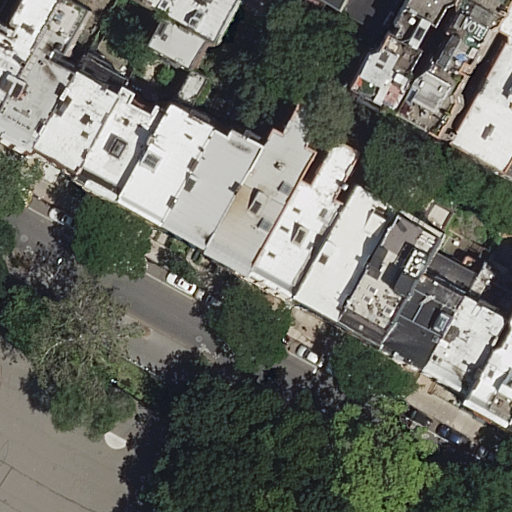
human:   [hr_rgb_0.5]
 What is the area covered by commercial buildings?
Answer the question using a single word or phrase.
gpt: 0m2

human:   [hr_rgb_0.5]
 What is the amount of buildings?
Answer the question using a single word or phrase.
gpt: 22

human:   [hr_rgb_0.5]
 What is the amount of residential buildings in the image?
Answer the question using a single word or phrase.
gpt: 22

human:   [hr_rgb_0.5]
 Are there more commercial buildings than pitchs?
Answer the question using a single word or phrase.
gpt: no

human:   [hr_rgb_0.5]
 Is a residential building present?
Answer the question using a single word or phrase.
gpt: yes

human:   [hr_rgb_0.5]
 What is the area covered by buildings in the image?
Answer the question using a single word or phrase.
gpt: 3495m2

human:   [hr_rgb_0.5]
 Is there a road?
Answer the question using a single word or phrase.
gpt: yes

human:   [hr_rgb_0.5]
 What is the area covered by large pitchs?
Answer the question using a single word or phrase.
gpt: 0m2

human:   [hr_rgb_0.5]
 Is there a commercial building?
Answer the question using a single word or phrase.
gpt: no

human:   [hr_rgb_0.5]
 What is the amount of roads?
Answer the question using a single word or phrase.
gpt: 2

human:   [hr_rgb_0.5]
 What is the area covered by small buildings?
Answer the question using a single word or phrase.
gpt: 305m2

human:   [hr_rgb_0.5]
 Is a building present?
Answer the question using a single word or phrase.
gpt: yes

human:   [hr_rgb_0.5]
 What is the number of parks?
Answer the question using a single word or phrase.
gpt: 1

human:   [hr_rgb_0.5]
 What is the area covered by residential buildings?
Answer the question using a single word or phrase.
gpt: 3495m2

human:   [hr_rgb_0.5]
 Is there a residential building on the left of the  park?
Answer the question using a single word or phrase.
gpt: yes

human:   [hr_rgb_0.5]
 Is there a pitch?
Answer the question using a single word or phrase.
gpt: yes

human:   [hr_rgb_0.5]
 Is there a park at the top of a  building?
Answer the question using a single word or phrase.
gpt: no

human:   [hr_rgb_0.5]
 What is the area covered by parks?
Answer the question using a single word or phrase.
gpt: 5241m2

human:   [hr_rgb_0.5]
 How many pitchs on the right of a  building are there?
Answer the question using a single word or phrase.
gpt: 1

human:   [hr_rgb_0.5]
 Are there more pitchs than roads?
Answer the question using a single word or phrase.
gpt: no

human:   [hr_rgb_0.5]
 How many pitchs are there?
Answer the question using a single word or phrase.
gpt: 1

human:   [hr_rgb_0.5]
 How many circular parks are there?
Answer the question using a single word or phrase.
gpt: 0

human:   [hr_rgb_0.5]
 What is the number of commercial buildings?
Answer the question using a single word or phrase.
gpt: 0

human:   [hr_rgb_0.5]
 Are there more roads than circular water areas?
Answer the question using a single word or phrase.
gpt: yes

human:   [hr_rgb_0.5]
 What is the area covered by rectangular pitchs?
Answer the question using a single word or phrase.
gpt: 0m2

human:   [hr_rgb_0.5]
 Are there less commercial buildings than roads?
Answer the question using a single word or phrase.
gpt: yes

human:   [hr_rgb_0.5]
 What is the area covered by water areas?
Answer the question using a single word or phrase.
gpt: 0m2

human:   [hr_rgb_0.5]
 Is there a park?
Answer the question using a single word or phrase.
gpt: yes

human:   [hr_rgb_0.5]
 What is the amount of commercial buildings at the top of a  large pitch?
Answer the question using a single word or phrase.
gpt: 0

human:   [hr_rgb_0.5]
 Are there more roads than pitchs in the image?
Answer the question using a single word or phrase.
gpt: yes

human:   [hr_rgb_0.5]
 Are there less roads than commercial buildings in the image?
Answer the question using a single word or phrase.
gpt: no

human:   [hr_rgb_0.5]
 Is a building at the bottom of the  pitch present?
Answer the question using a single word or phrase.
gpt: no

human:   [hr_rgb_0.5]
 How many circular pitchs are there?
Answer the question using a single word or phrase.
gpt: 0

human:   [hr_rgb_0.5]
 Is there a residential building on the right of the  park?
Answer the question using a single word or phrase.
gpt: no

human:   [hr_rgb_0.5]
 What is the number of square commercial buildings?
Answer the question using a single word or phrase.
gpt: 0

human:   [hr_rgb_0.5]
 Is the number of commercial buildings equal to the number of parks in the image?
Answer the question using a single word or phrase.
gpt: no

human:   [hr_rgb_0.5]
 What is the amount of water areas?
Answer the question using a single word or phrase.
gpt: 0

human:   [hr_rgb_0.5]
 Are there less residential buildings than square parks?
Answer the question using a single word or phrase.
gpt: no

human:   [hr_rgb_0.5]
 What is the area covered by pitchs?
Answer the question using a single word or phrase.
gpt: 0m2

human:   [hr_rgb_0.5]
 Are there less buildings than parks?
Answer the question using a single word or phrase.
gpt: no

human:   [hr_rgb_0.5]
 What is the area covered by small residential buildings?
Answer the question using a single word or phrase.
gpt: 305m2

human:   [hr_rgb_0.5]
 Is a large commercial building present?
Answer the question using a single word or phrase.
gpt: no

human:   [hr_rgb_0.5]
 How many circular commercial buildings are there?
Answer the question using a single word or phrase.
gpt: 0

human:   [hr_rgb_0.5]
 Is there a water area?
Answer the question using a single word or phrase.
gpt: no

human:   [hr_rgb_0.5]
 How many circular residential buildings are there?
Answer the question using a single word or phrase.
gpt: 0

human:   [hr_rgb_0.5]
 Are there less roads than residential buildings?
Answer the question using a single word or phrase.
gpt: yes

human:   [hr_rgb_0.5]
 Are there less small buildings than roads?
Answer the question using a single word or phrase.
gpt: no

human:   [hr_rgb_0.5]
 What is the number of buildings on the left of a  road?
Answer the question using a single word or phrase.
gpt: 7

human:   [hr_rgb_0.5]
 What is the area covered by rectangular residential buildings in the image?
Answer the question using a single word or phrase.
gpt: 1991m2

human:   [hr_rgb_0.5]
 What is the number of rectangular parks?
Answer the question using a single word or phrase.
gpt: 1

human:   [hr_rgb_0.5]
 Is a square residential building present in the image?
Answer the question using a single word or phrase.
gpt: no

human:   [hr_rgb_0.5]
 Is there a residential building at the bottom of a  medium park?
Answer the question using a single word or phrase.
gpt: no

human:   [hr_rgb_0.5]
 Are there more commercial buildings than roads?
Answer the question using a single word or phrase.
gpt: no

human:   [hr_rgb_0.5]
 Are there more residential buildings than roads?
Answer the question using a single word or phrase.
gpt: yes

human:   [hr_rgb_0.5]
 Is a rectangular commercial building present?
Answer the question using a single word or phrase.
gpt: no

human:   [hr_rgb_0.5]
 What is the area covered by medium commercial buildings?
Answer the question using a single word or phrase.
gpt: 0m2

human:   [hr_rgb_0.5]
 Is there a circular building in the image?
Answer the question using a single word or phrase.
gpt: no

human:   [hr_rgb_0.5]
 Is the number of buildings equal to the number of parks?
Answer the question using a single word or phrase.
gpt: no

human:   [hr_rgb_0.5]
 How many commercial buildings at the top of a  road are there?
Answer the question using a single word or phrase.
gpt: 0

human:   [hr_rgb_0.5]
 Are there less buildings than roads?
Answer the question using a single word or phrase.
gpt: no

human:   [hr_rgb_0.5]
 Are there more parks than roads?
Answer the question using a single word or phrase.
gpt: no

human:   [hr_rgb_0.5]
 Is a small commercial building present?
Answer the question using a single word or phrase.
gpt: no

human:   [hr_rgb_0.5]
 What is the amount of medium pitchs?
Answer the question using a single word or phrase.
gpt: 0

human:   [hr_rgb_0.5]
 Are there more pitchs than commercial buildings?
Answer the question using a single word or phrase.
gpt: yes